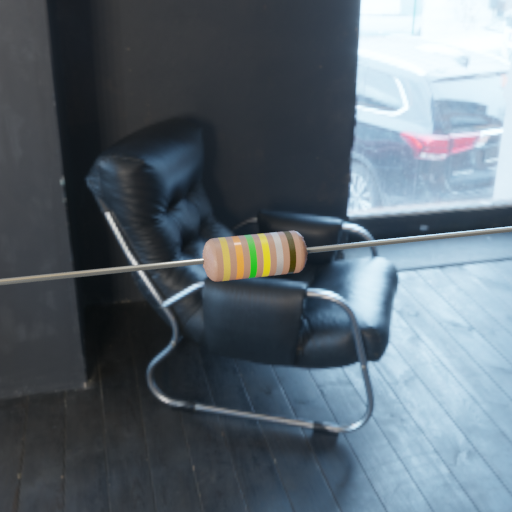
Resistor colour bands (in order): gold, orange, green, yellow, silver, black